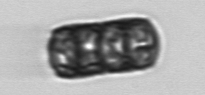
Label: Paralia_sulcata